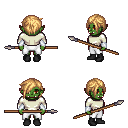
a pixel art fantasy rpg character, female body template, orc, green skin, white long-sleeve shirt, white pants, light blonde pixie cut hairstyle, white cloth bracers, black shoes, spear, four views (front, back, left, right), 2x2 character sprite sheet, small pixel art, hard edges, no anti-aliasing